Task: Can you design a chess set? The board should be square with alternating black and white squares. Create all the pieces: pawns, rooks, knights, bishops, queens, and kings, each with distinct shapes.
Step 4997:
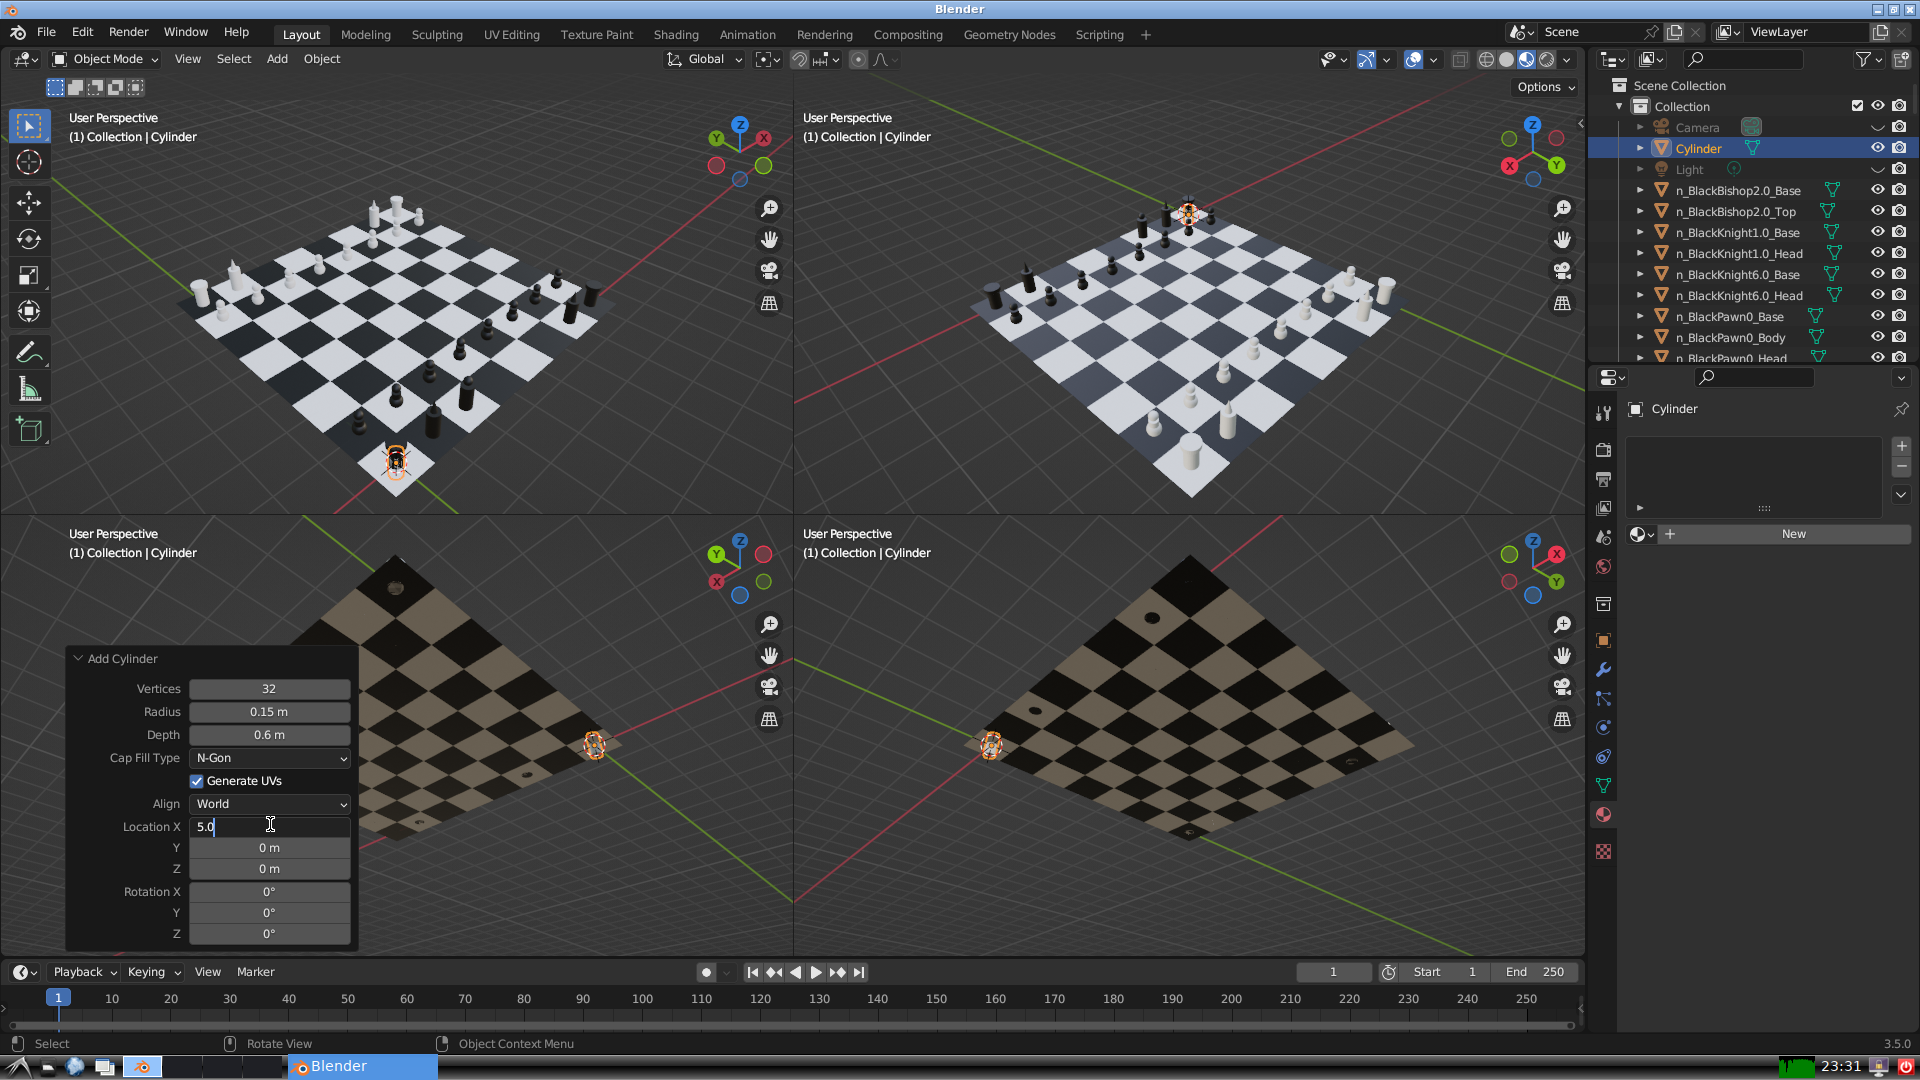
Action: {"key_press": ['Return']}